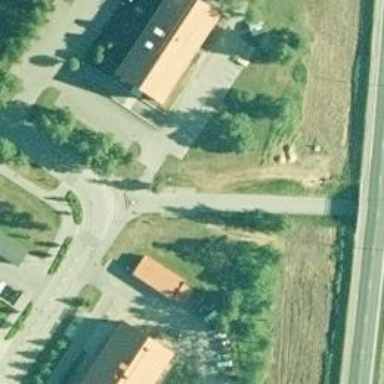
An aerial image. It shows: Footway along the road.